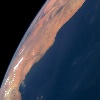
Label: water